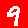
Digit: 9